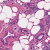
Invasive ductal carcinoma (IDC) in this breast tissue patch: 1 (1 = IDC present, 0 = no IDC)